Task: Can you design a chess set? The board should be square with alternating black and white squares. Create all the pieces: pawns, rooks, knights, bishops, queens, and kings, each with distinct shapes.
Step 2301:
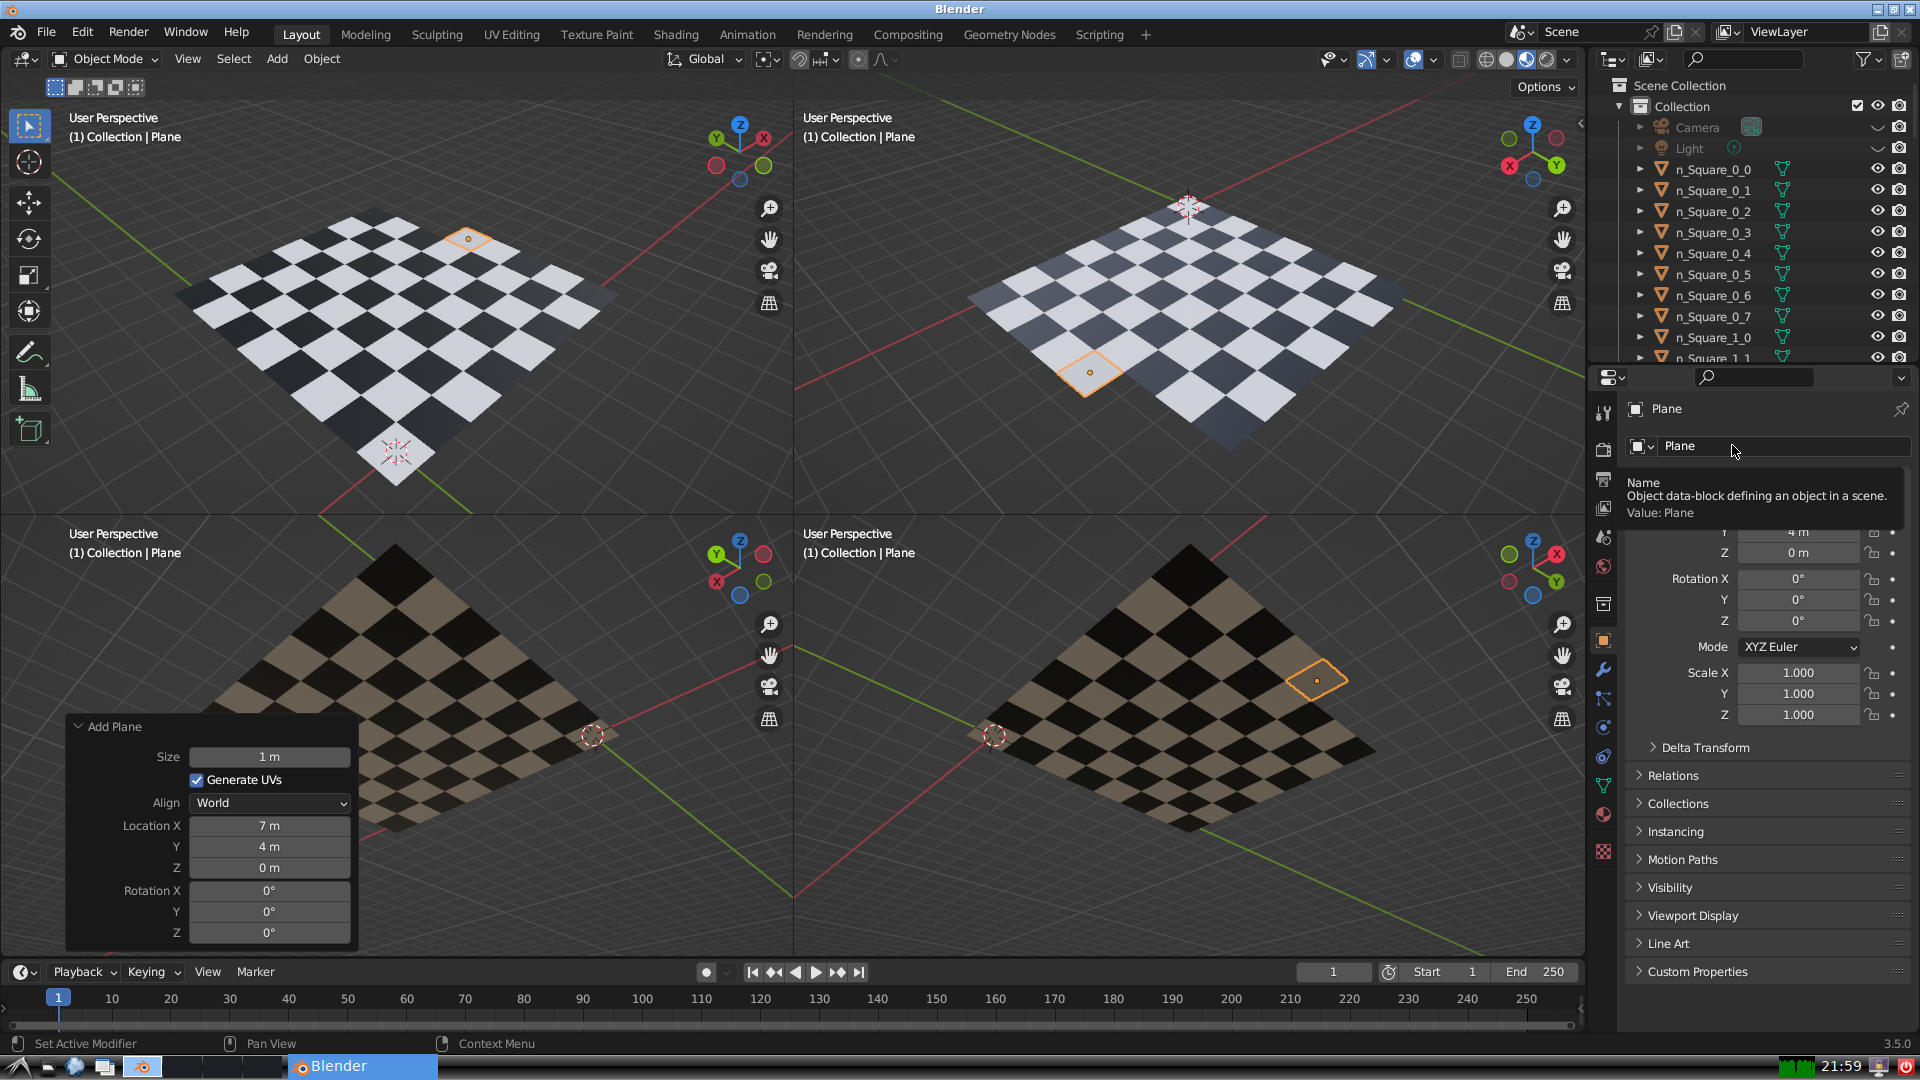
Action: click: no